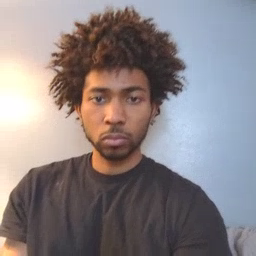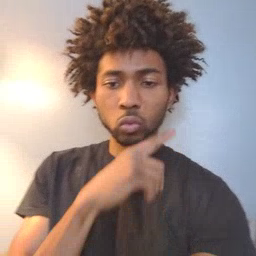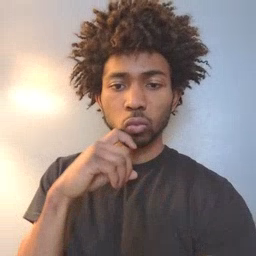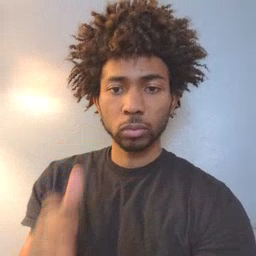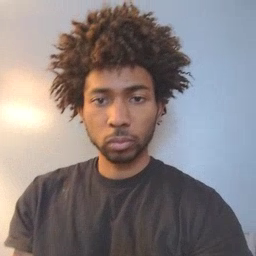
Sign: dryer